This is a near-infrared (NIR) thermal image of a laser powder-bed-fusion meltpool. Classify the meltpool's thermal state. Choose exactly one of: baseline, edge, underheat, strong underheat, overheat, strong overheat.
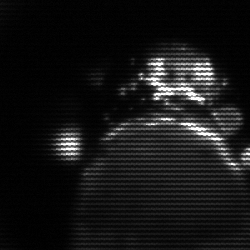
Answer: edge